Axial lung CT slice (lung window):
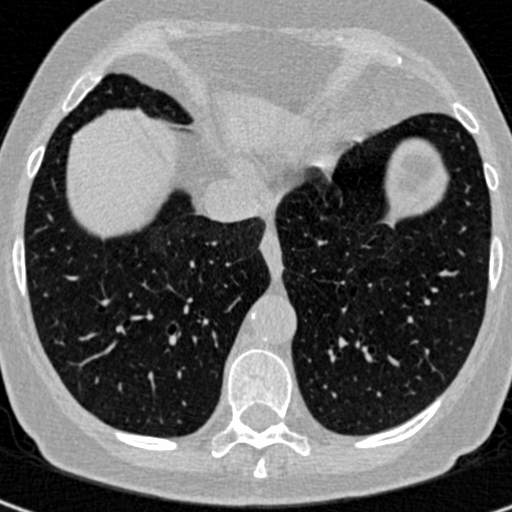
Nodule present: no